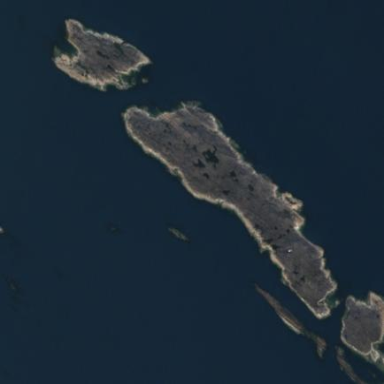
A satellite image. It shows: Island with natural coastline.